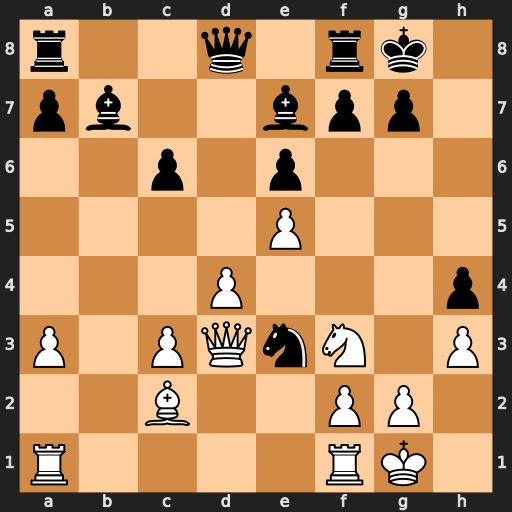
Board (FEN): r2q1rk1/pb2bpp1/2p1p3/4P3/3P3p/P1PQnN1P/2B2PP1/R4RK1
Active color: w
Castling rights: -
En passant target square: -
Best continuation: Qh7#